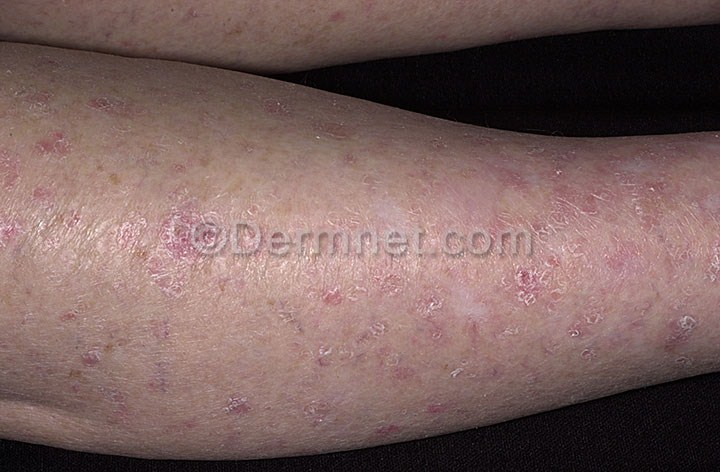
Disease: Actinic Keratosis Basal Cell Carcinoma and other Malignant Lesions